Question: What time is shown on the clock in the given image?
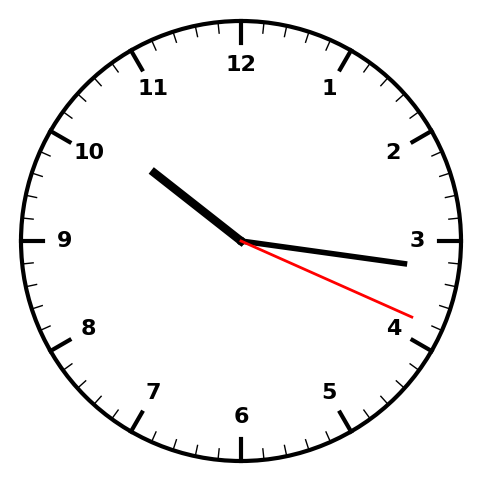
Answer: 10:16:19